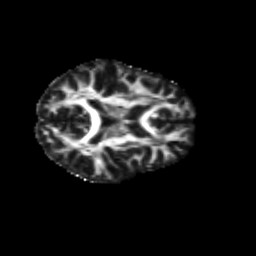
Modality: FA
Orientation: axial
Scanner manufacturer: siemens
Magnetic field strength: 3 T
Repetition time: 9.2 s
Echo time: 0.084 s